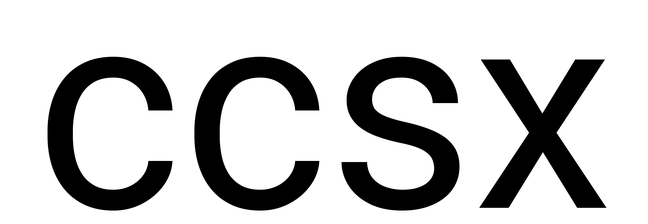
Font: Roboto_Regular